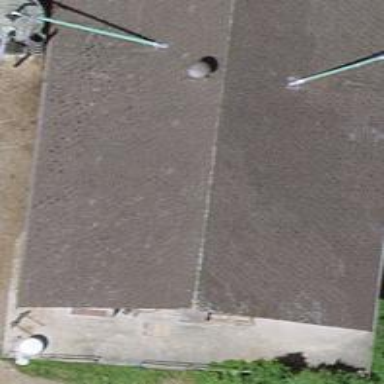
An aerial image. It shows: Rural barn.